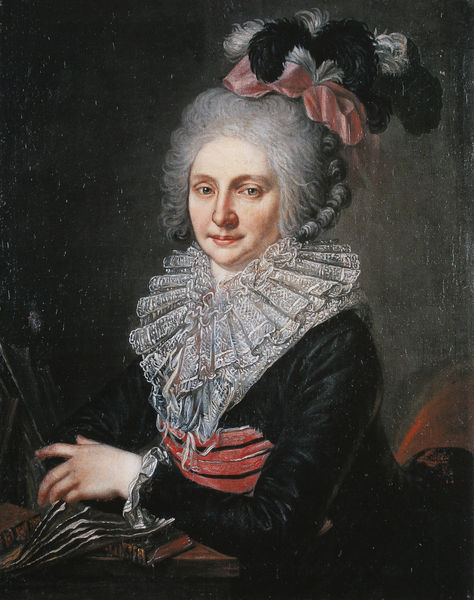
Titel: Bildnis Maria Anna Rolandi, später Frau Gröser
Künstler: Johann Wilhelm Hoffnas
Standort: Mainz
Institution: Landesmuseum
Schlagwörter: blau, blätter, dunkel, feder, gemälde, hand, mann, schatten, weiß, grün, sitzen, braun, finger, frau, frisur, grau, handschuh, hintergrund, holz, hut, kleid, licht, mund, nase, orange, profil, schwarz, stirn, stuhl, szene, tisch, zimmer, blick, dame, gürtel, rose, rot, fächer, malerei, ornament, schleife, alt, wand, augen, band, barock, falten, federn, gesicht, inkarnat, kragen, samt, silber, spitze, ärmel, bildnis, halskrause, hände, möbel, portrait, porträt, rückenlehne, öl, haare, pose, sessel, rokkoko, spitzen, blaue augen, brustbild, kinn, lippen, locken, rosa, schwarzer hintergrund, seide, stilleben, federbusch, federhut, perücke, schärpe, lächeln, taille, bücher, papier, ansicht, mieder, risse, rand, zeigefinger, brauen, pupillen, lesen, verzierung, gestreift, rüsche, rüschen, kante, krank, buch, hässlich, manschette, manschetten, tischplatte, krause, einband, verschränkt, seiten, halbprofil, firnis, adlige, spitzenkragen, haarschleife, porträit, aufgeschlagen, buchseiten, kopfschmuck, blaß, auflehnen, ablage, blättern, graues haar, rüschenkragen, brustband, finge, schwarzes kleid, geklöppelt, spizte, handschu, perruecke, sam, rote schärpe, krafen